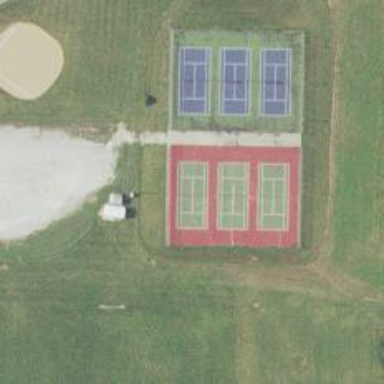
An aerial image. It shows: Tennis court on pitch.